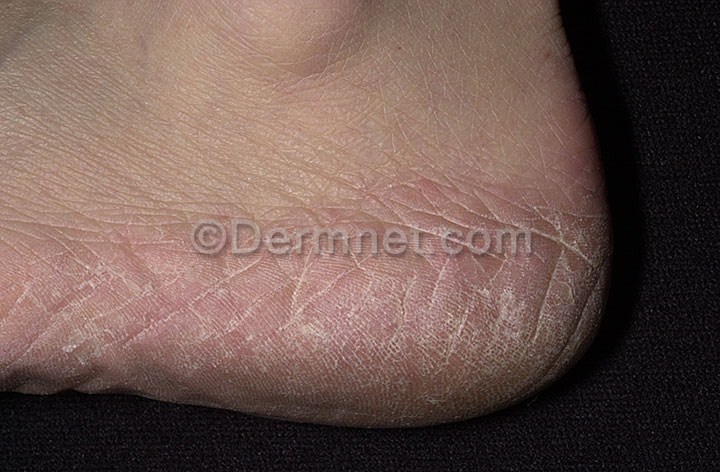
Disease: Tinea Ringworm Candidiasis and other Fungal Infections